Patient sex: F
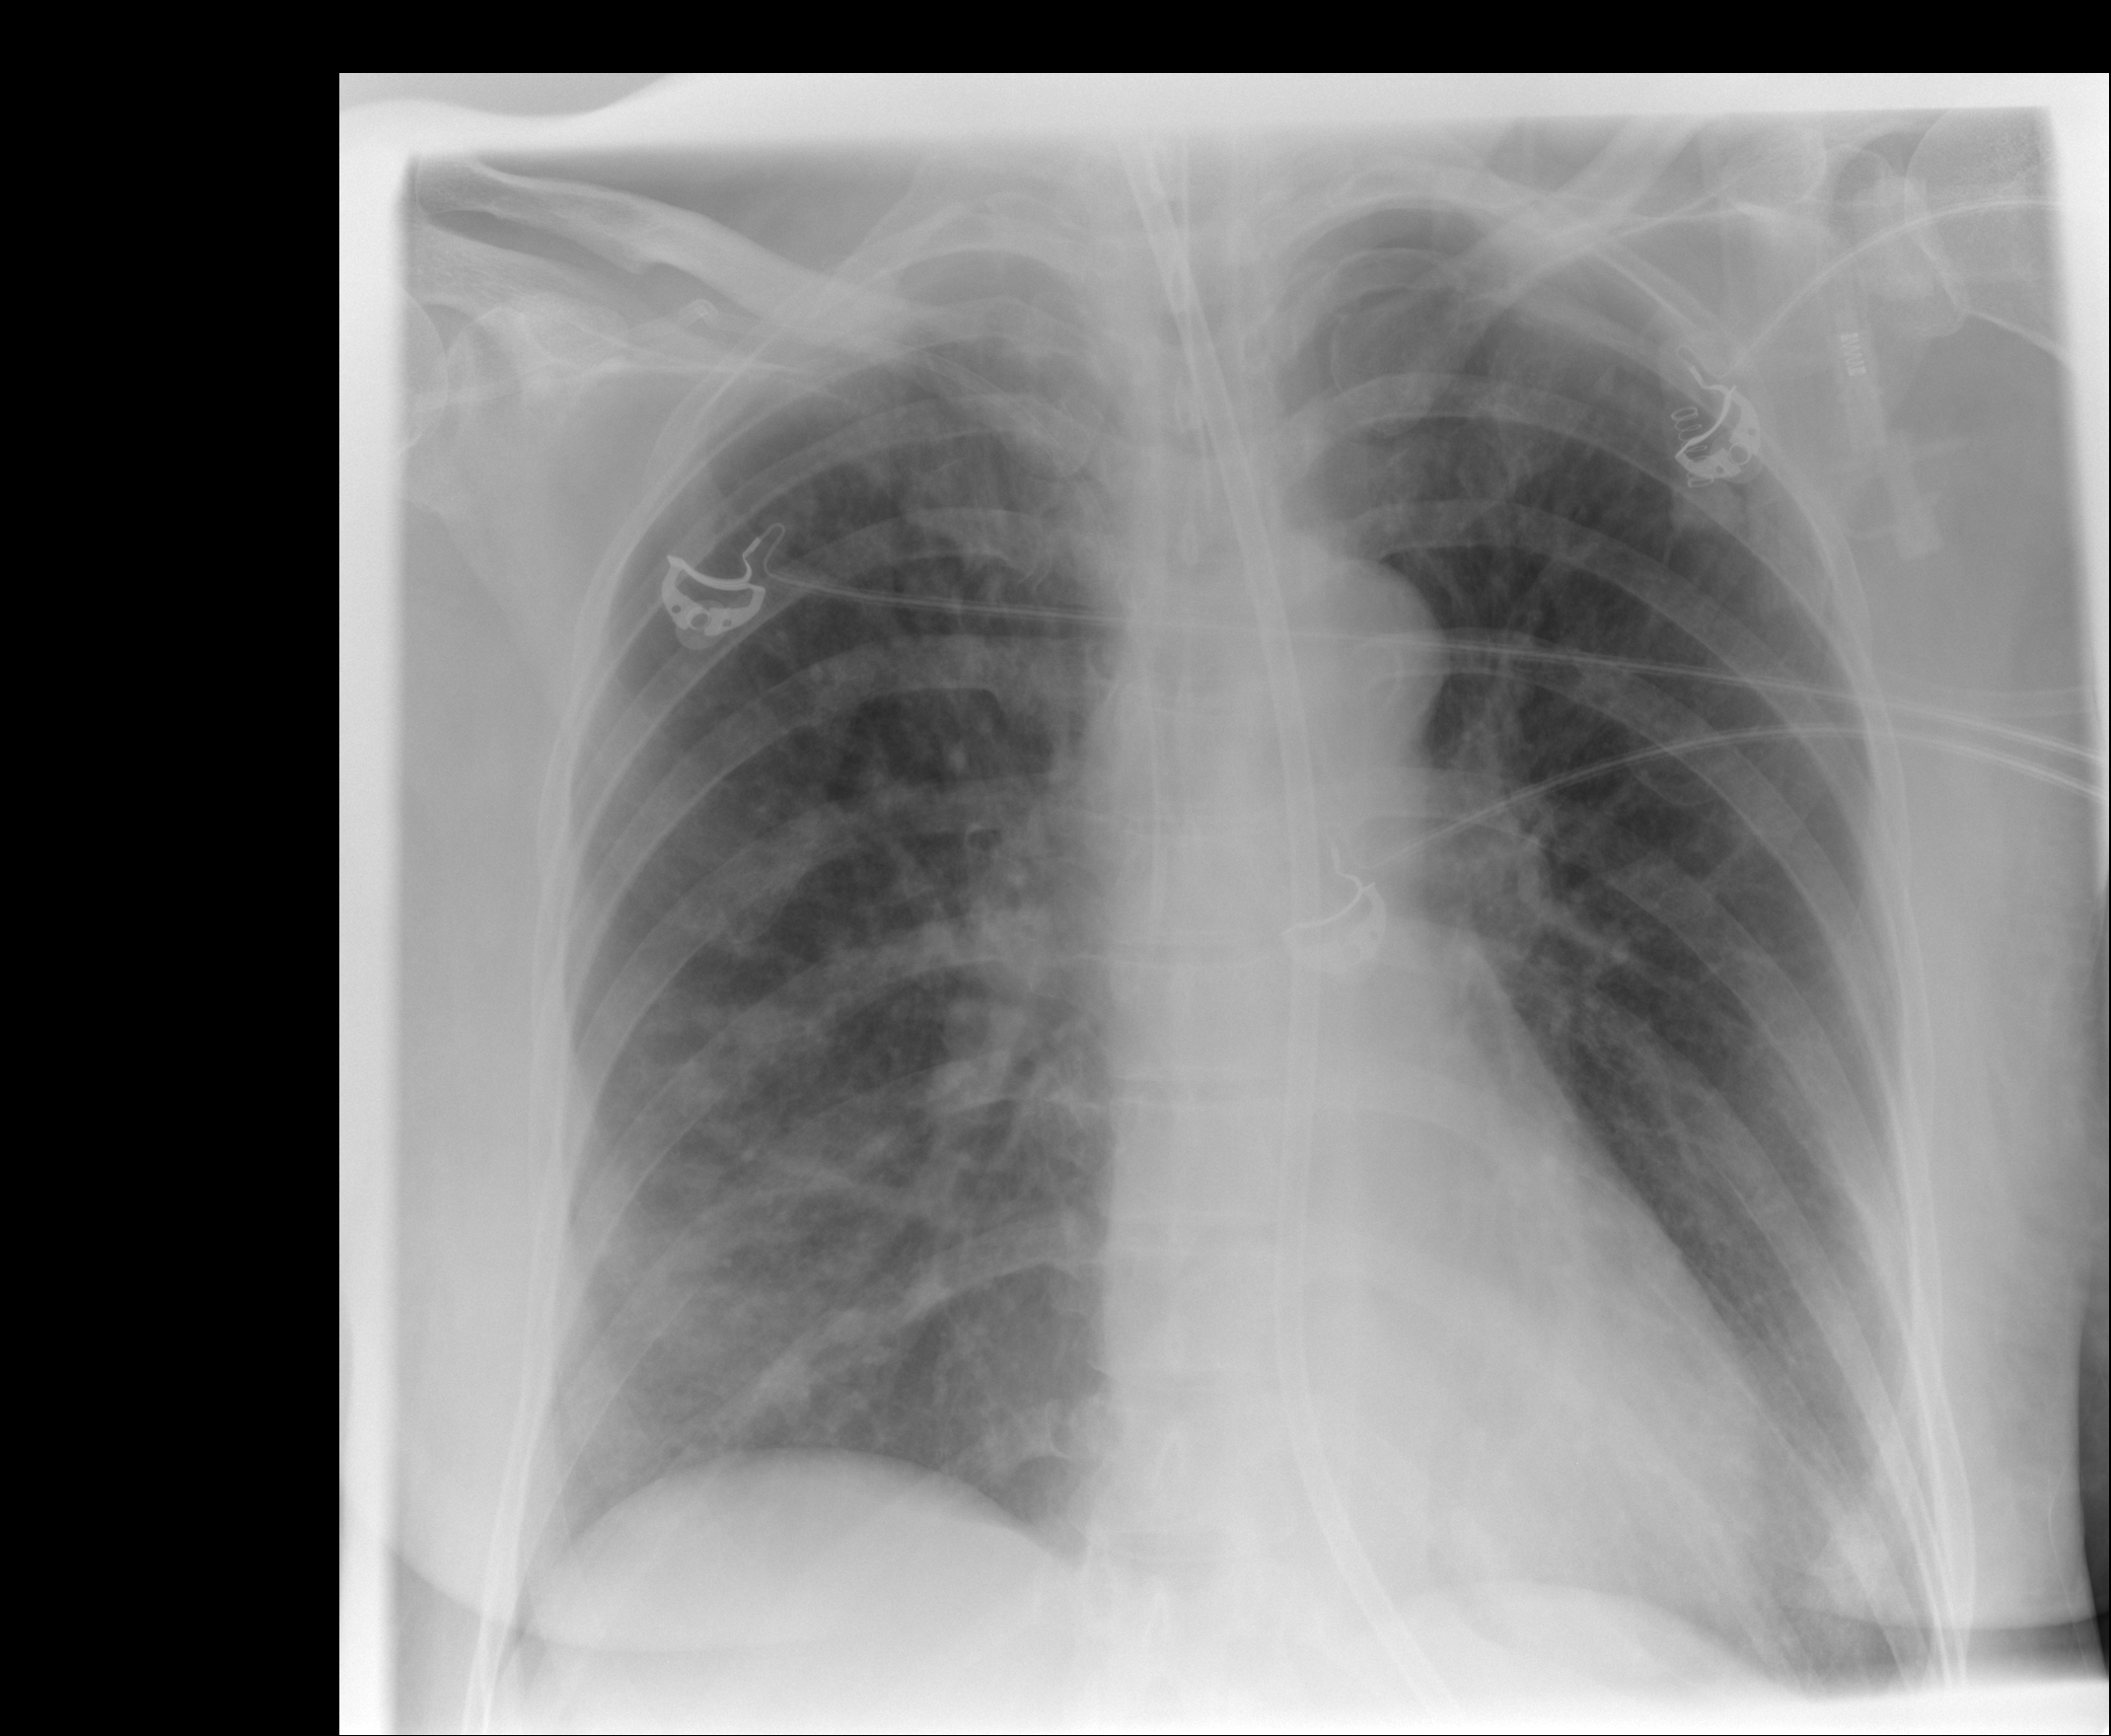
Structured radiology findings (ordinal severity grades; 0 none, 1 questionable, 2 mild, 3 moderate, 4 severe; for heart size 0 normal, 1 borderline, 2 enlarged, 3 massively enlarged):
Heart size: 0
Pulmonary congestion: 1
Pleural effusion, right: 0
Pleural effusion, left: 0
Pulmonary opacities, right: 2
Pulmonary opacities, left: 0
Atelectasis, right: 1
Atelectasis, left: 1